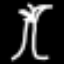
Label: palm tree